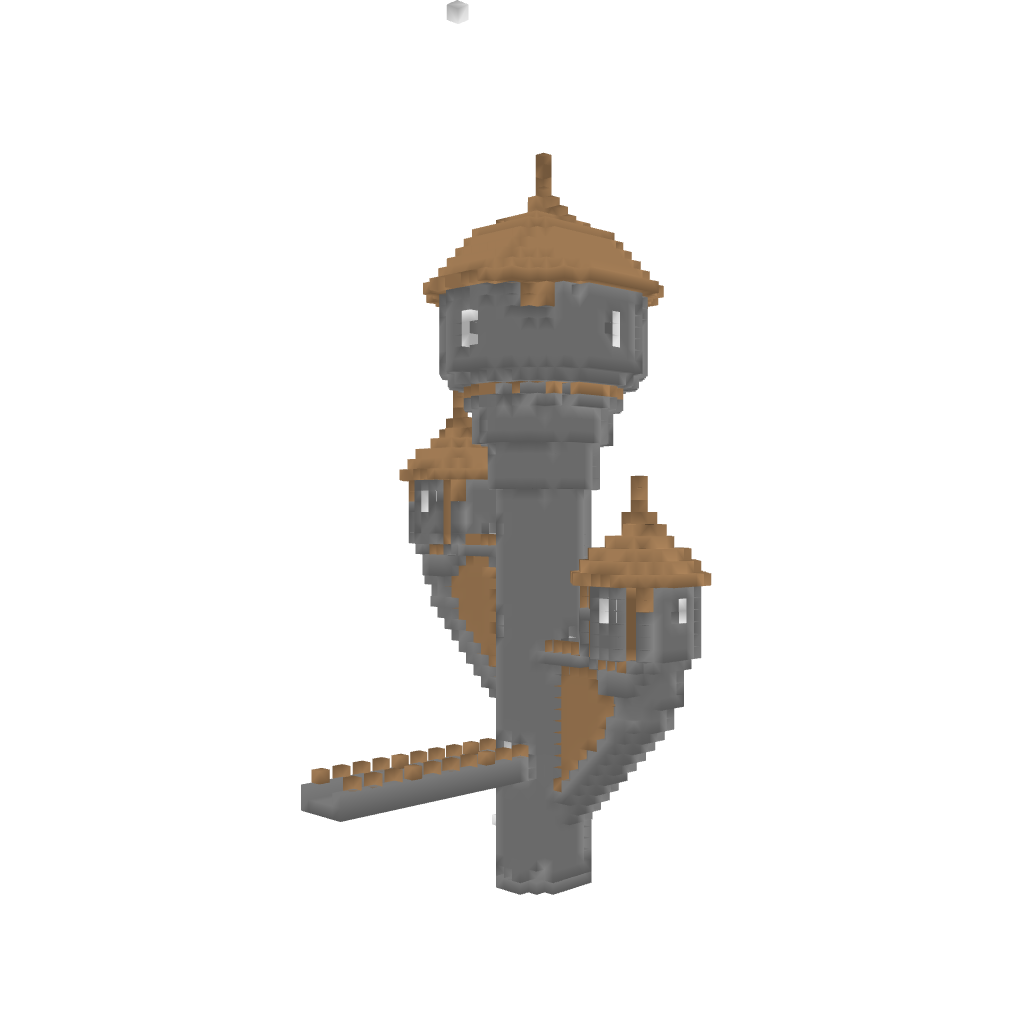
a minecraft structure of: Medieval Towers bad low quality